Field crop: maize
Growth stage: 2
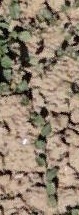
Species: convolvulus